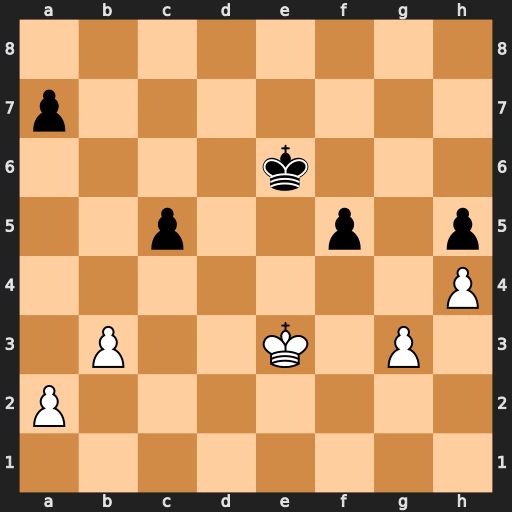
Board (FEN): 8/p7/4k3/2p2p1p/7P/1P2K1P1/P7/8
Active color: w
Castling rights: -
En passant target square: -
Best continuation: Kf4 Kf6 a3 a6 b4